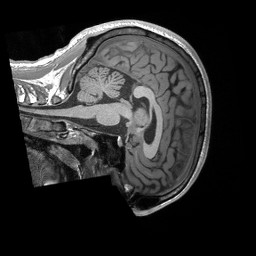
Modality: T1w
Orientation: sagittal
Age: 39
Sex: male
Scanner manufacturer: siemens
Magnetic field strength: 3 T
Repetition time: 2.4 s
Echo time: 0.00224 s